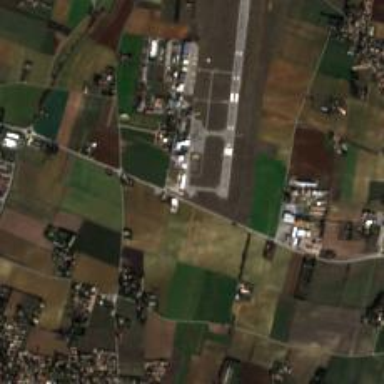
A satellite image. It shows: Airtanker base at the airport.